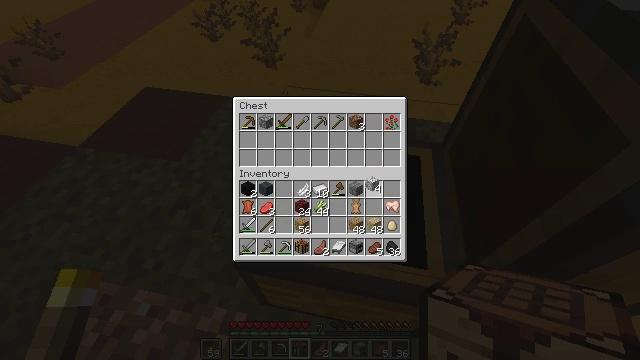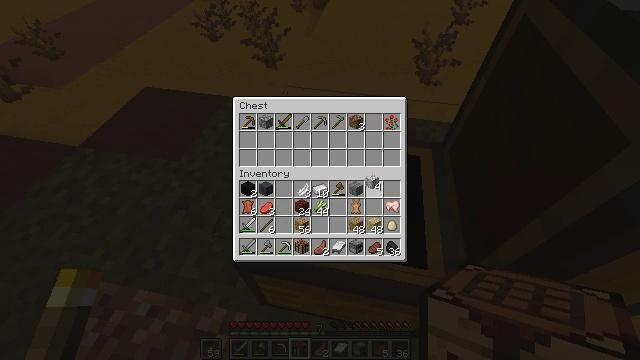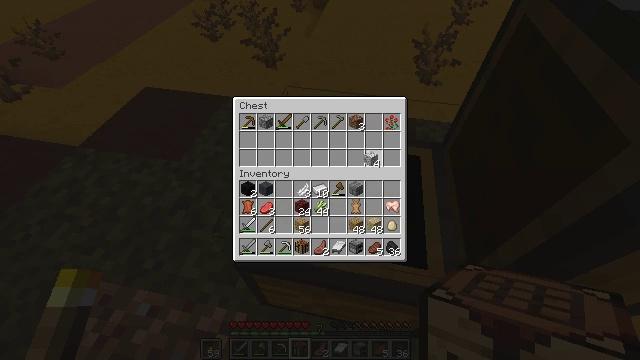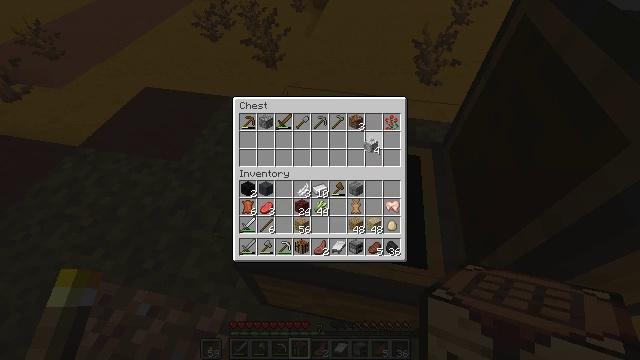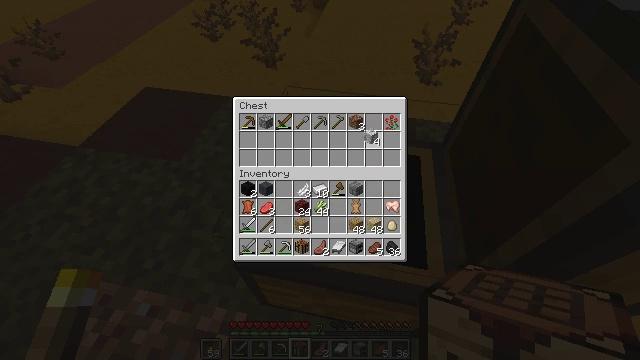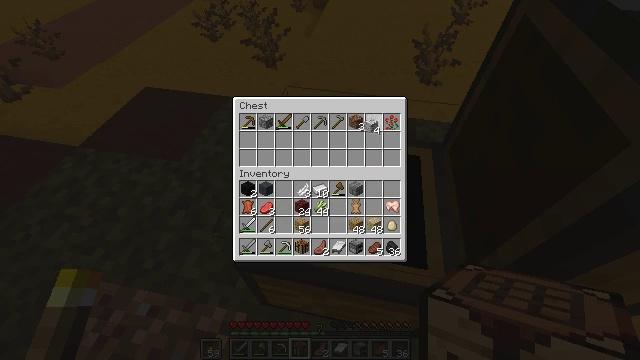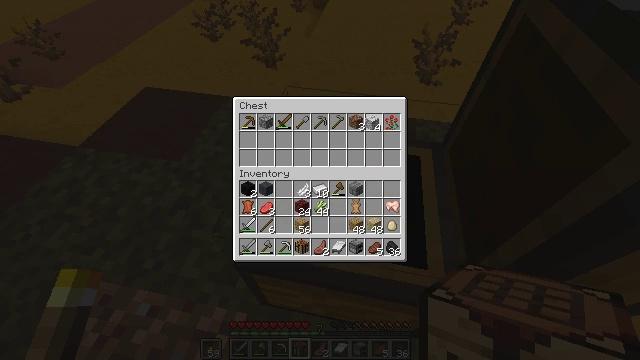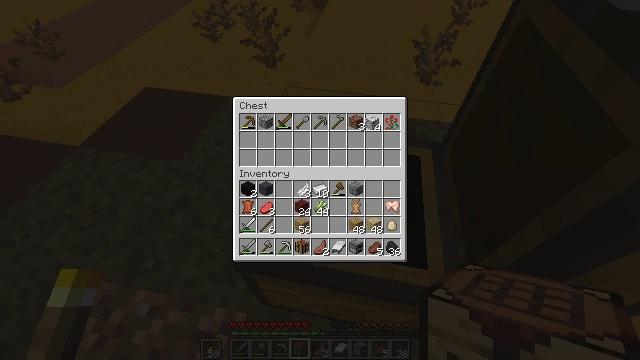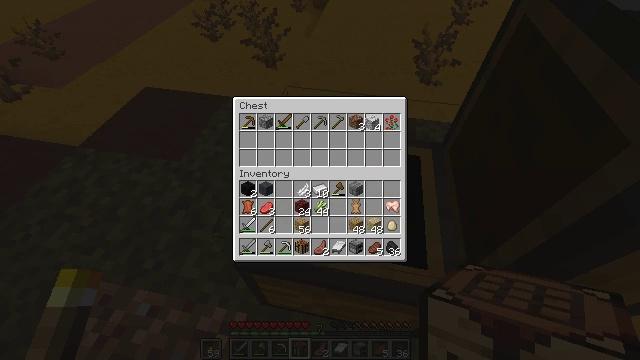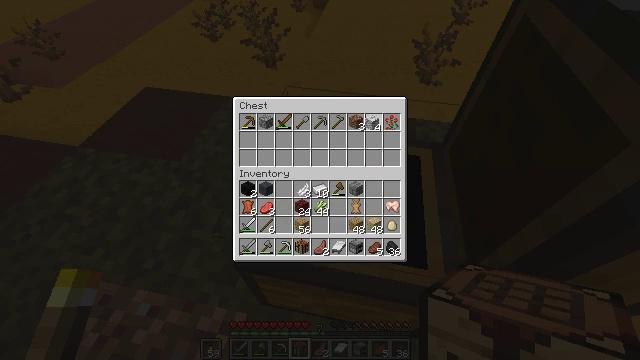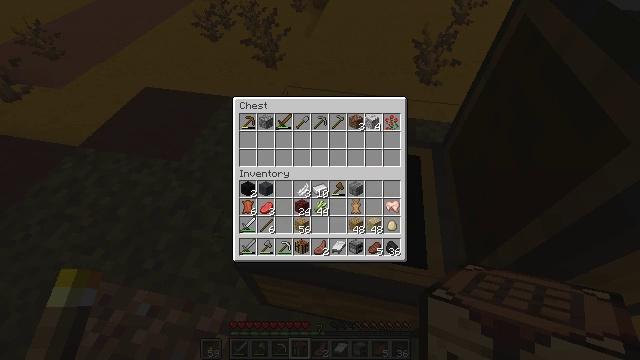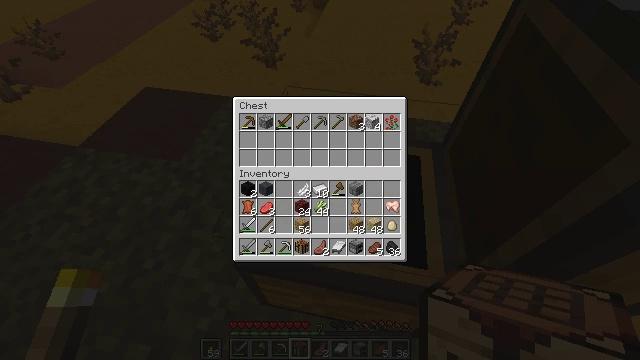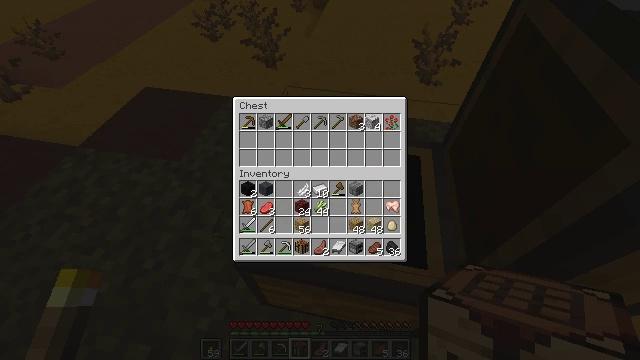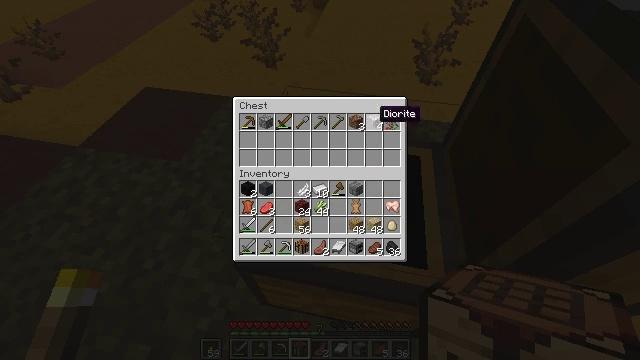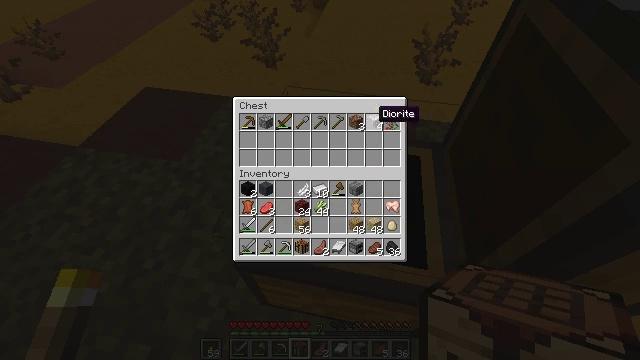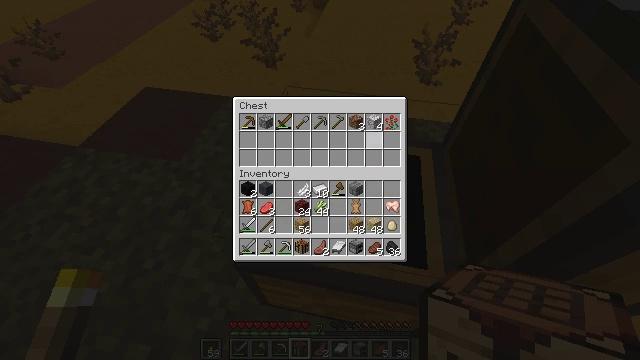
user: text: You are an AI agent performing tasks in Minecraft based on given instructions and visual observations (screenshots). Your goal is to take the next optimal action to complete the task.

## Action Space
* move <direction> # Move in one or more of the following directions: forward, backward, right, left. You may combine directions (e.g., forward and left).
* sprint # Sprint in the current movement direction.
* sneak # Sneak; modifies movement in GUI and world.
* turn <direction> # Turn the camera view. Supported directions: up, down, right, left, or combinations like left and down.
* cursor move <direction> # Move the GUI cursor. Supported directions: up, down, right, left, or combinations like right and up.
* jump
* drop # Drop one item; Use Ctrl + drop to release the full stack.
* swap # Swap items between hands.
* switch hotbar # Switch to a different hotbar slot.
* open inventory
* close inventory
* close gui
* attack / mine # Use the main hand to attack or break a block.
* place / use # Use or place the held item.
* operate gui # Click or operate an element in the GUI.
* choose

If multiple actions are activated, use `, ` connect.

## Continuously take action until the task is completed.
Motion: motion action
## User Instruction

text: Break the brown terracotta for materials.
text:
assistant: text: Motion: operate gui
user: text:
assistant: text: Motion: cursor move up
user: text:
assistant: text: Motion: cursor move up
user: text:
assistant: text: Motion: cursor move up
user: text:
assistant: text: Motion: cursor move up
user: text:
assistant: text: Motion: no_op
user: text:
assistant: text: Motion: no_op
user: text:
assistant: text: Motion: no_op
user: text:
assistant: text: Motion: no_op
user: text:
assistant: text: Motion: no_op
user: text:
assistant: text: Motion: operate gui
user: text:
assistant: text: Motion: operate gui
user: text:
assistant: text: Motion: no_op
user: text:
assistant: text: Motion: no_op
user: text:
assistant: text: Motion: cursor move down
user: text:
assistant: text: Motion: cursor move down
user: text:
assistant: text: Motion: cursor move down
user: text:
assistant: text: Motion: cursor move down
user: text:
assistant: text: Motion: no_op
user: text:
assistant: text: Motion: no_op
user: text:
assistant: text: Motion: cursor move down
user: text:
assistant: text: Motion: no_op
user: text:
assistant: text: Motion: no_op
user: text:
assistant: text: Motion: no_op
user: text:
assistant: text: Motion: no_op
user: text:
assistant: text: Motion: no_op
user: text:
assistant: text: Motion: no_op
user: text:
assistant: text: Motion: no_op
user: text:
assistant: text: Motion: no_op
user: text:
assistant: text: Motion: no_op